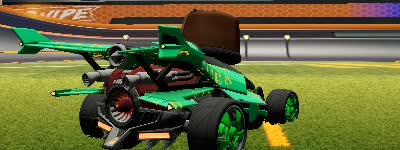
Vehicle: aftershock